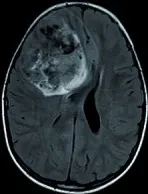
A: Axial FLAIR sequence shows an inhomogeneous space-occupying lesion in the right region displacing the adjacent structures, compressing the right lateral ventricle, and obliterating the foramen of Monroe leading to a consecutive widening of the left lateral ventricle.
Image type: radiology (mri)